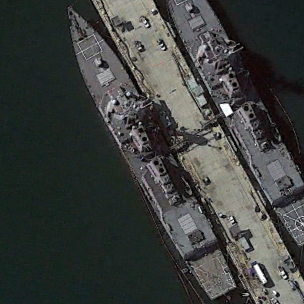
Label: destroyer